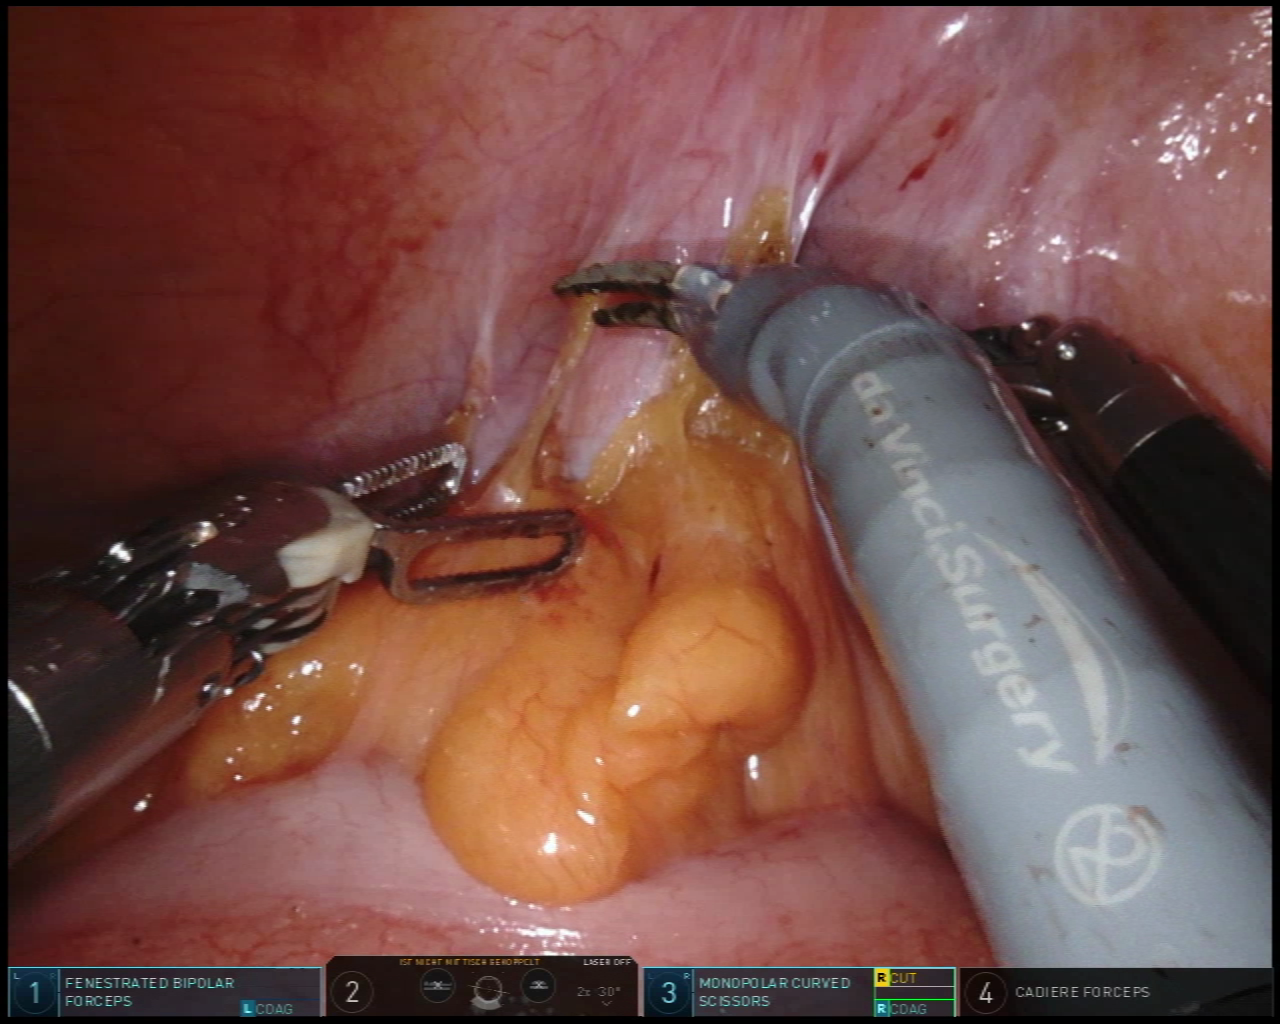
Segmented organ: colon
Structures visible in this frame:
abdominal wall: yes
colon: yes
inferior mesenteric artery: no
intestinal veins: no
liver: no
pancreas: no
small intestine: no
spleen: no
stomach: no
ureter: no
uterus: no
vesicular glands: no